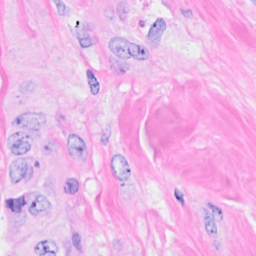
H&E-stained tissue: Breast